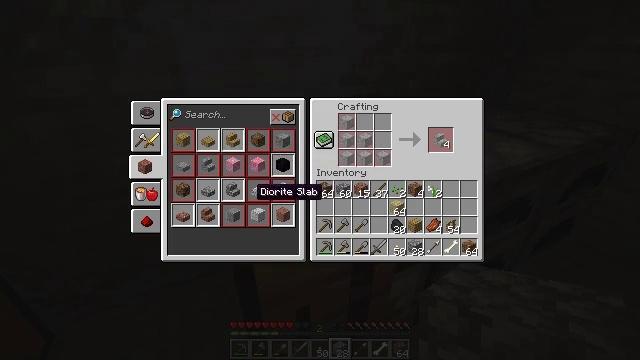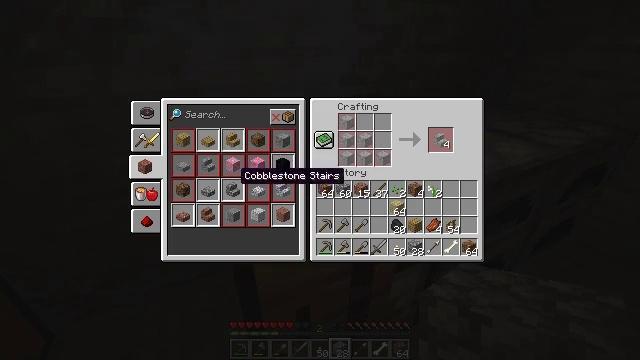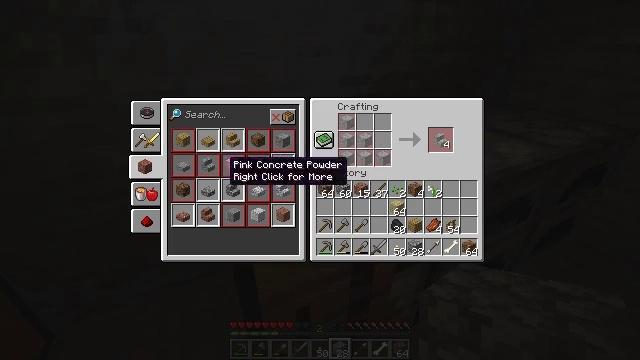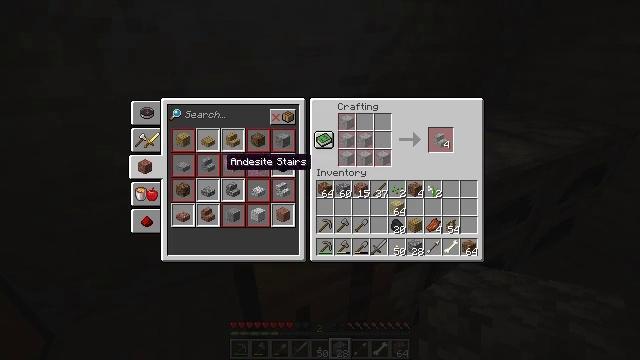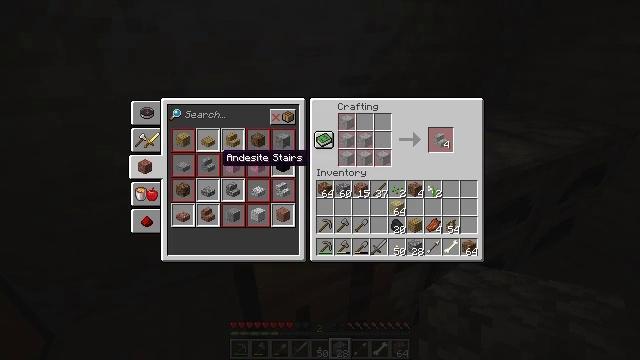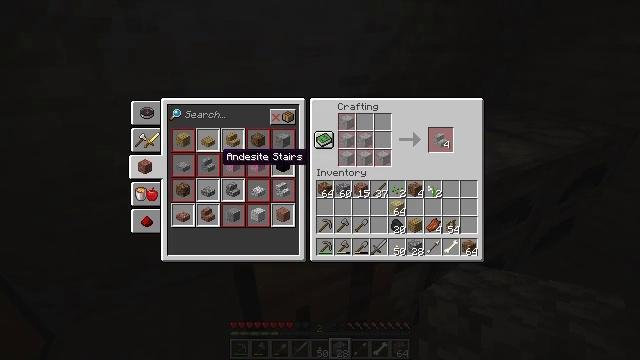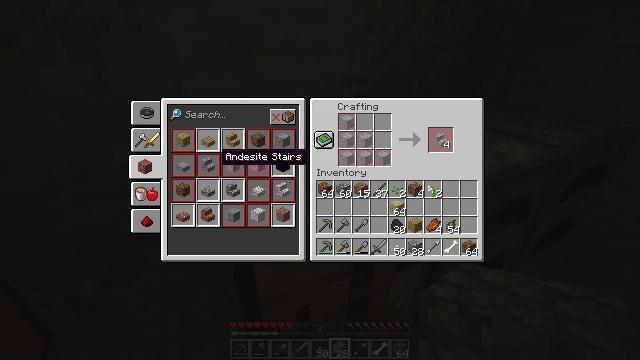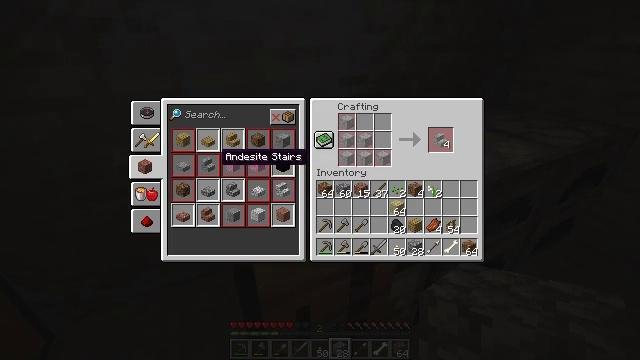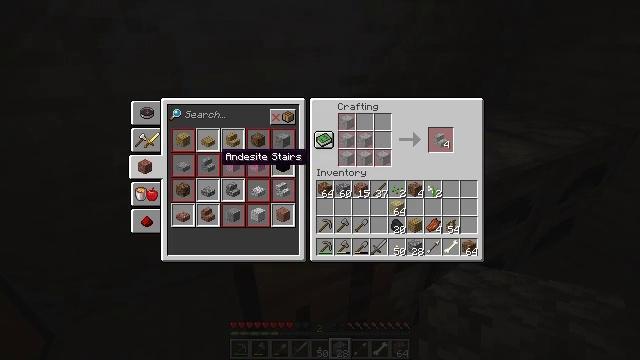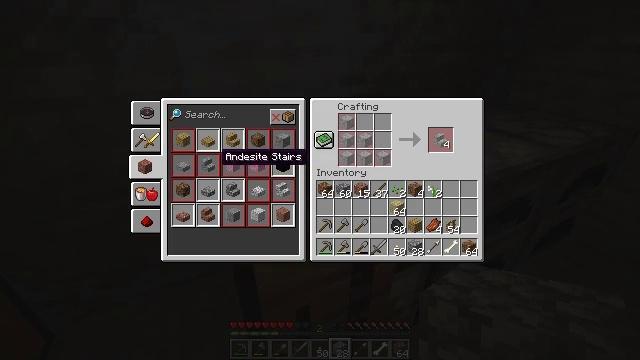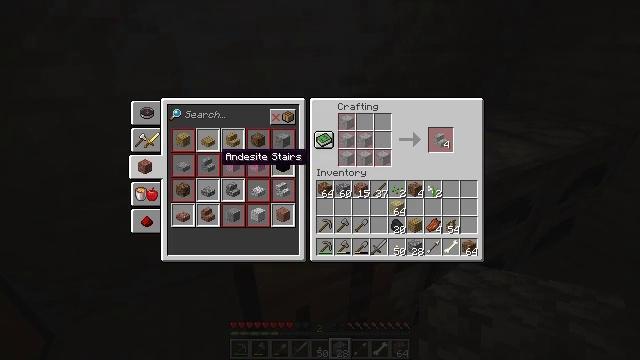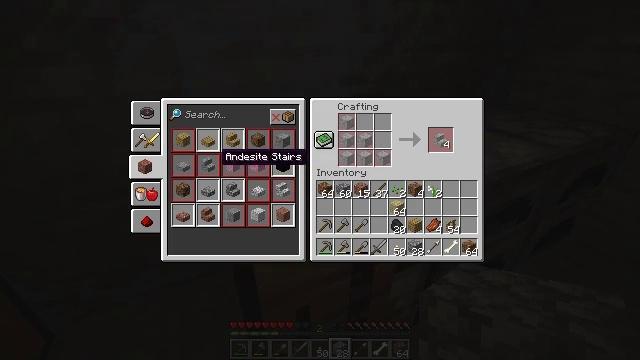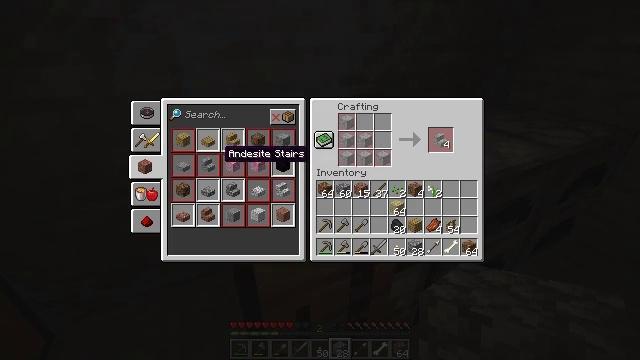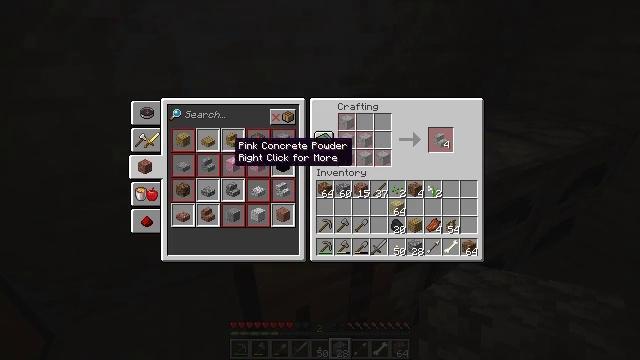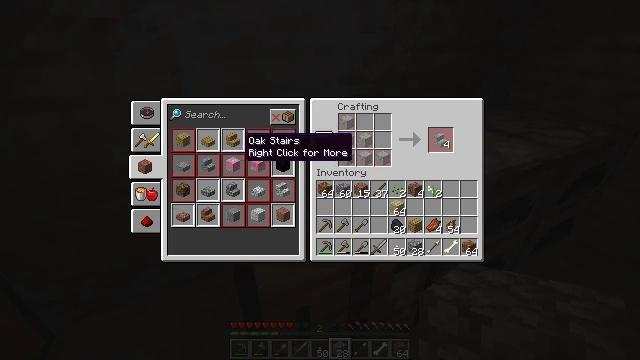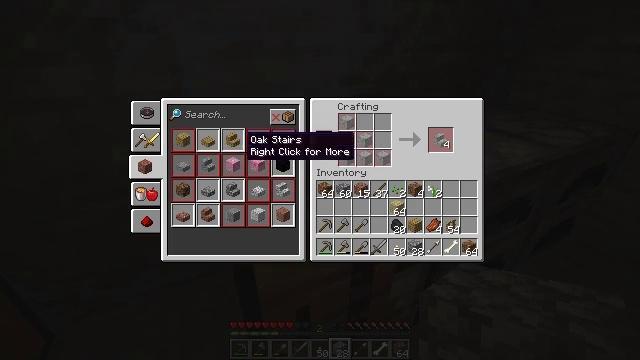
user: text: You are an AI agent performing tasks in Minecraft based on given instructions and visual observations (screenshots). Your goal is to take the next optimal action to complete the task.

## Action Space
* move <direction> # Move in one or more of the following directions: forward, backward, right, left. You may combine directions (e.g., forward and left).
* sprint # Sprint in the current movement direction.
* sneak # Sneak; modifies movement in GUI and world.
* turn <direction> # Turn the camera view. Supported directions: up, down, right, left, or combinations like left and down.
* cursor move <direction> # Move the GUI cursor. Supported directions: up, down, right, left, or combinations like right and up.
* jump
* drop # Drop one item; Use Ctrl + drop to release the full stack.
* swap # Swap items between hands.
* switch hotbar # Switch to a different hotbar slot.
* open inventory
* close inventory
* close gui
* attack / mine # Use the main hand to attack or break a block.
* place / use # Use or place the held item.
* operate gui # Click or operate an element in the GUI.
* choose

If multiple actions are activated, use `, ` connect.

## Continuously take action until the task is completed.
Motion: motion action
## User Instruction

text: Prepare granite stairs on the crafting table.
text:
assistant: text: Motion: cursor move left and up
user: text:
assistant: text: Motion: cursor move left and up
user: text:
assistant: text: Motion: no_op
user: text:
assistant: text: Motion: no_op
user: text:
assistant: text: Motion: no_op
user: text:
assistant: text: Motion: no_op
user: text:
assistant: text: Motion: no_op
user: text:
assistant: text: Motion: no_op
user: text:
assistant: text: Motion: no_op
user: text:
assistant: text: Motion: no_op
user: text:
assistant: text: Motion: no_op
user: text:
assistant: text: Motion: no_op
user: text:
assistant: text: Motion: cursor move right and up
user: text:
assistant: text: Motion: cursor move right
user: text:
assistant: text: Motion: no_op
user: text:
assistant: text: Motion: no_op
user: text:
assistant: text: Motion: cursor move right
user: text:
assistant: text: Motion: no_op
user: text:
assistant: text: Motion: cursor move right
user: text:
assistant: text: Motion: cursor move right
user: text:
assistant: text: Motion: cursor move down
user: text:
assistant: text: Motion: cursor move down
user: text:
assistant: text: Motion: cursor move down
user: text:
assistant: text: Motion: no_op
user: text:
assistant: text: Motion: cursor move left
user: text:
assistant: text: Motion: no_op
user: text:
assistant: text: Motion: no_op
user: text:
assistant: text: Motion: cursor move left and up
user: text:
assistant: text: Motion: no_op
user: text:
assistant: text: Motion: no_op